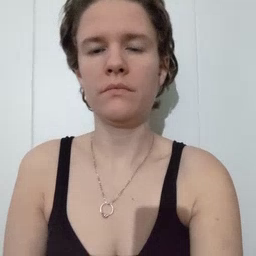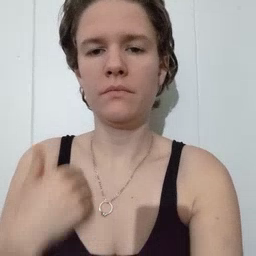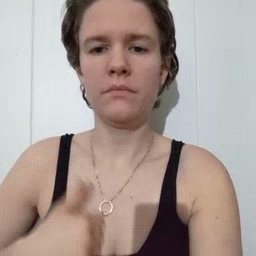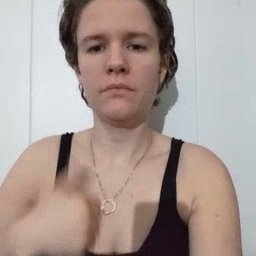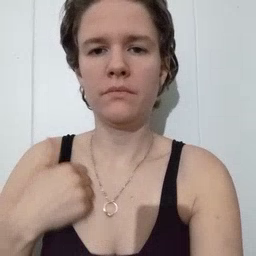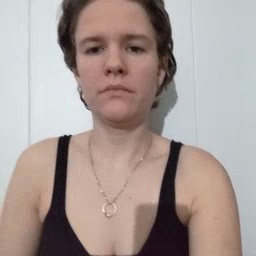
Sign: bath